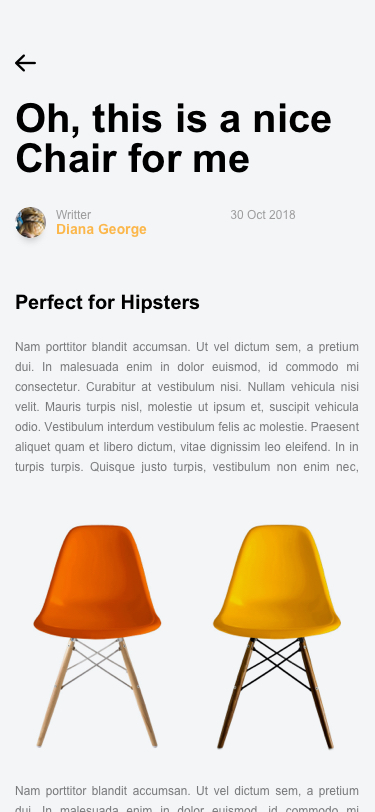
Text in this UI design:
Oh, this is a nice Chair for me
Diana George
Writter
30 Oct 2018
Nam porttitor blandit accumsan. Ut vel dictum sem, a pretium dui. In malesuada enim in dolor euismod, id commodo mi consectetur. Curabitur at vestibulum nisi. Nullam vehicula nisi velit. Mauris turpis nisl, molestie ut ipsum et, suscipit vehicula odio. Vestibulum interdum vestibulum felis ac molestie. Praesent aliquet quam et libero dictum, vitae dignissim leo eleifend. In in turpis turpis. Quisque justo turpis, vestibulum non enim nec, tempor mollis mi. Sed vel tristique quam.
Nam porttitor blandit accumsan. Ut vel dictum sem, a pretium dui. In malesuada enim in dolor euismod, id commodo mi consectetur. Curabitur at vestibulum nisi. Nullam vehicula nisi velit. Mauris turpis nisl, molestie ut ipsum et, suscipit vehicula odio. Vestibulum interdum vestibulum felis ac molestie. Praesent aliquet quam et libero dictum, vitae dignissim leo eleifend. In in turpis turpis. Quisque justo turpis, vestibulum non enim nec, tempor mollis mi. Sed vel tristique quam.
Perfect for Hipsters